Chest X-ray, AP view. Patient: 33 years old, sex F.
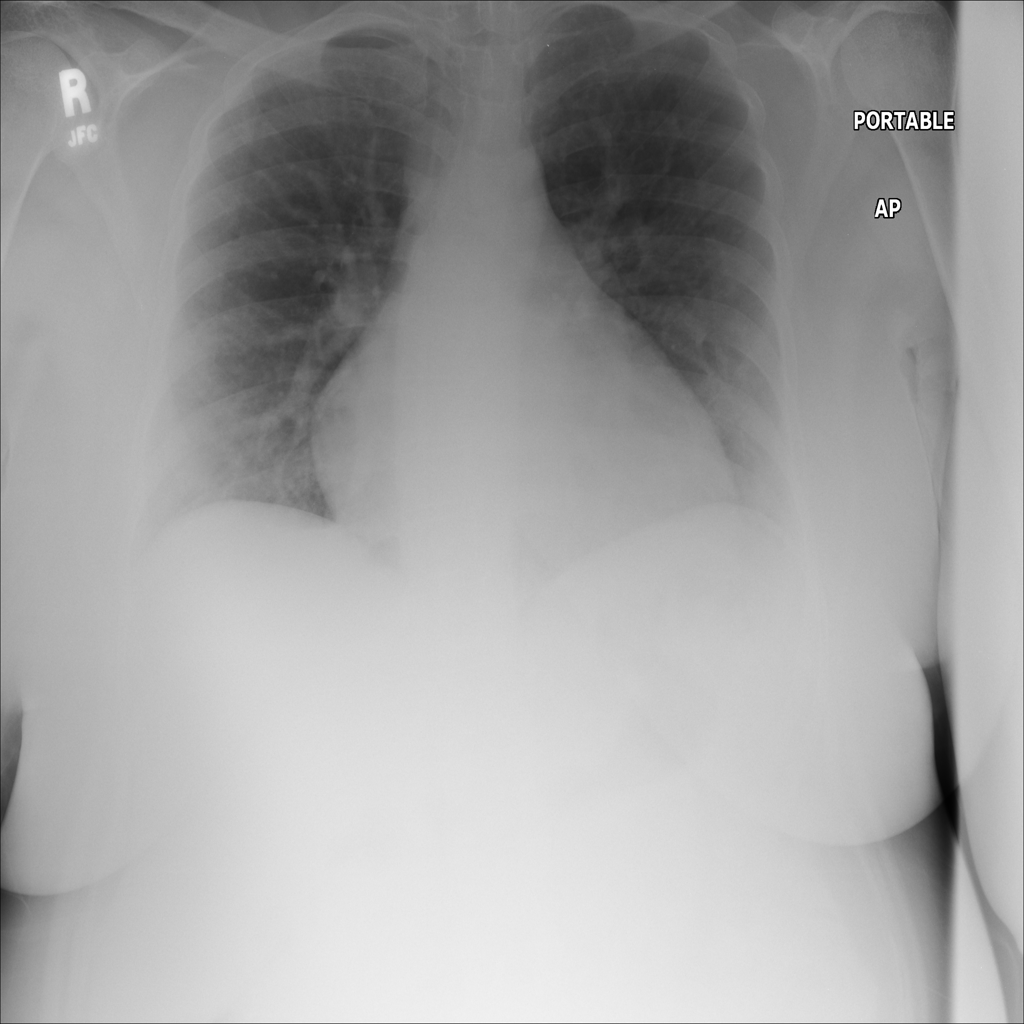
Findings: Cardiomegaly, Effusion, Infiltration